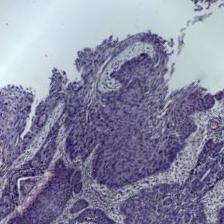
Diagnosis: OSCC